Field crop: maize
Growth stage: 2
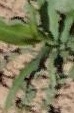
Species: maize